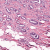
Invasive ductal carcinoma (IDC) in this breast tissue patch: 1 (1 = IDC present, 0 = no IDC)